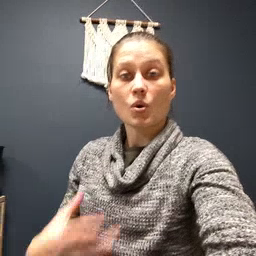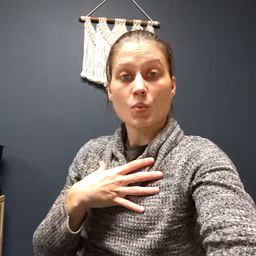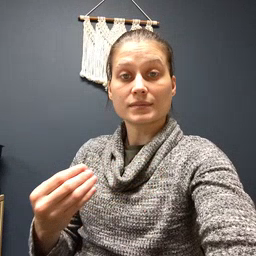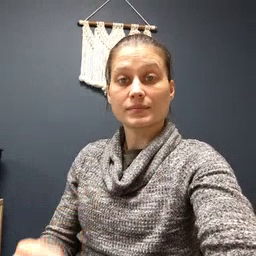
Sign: white